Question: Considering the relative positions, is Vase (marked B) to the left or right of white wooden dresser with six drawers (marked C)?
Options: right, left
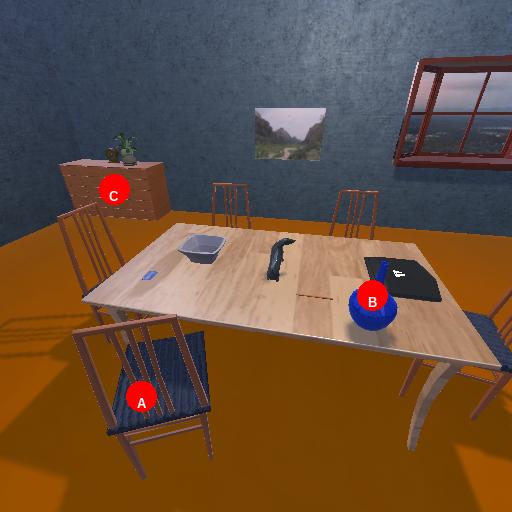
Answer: right